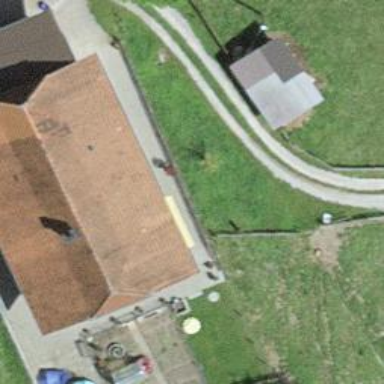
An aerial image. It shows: Farm building.